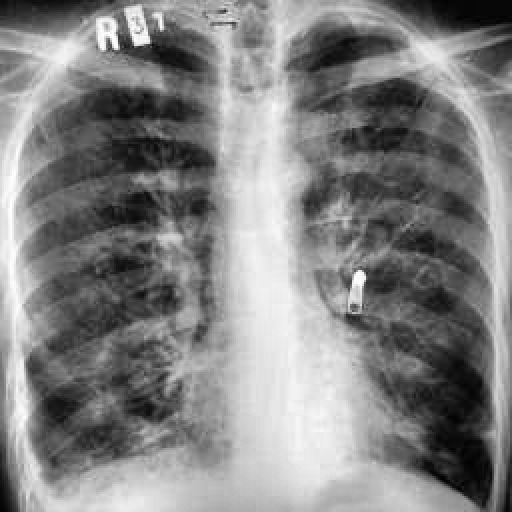
Finding: TUBERCULOSIS